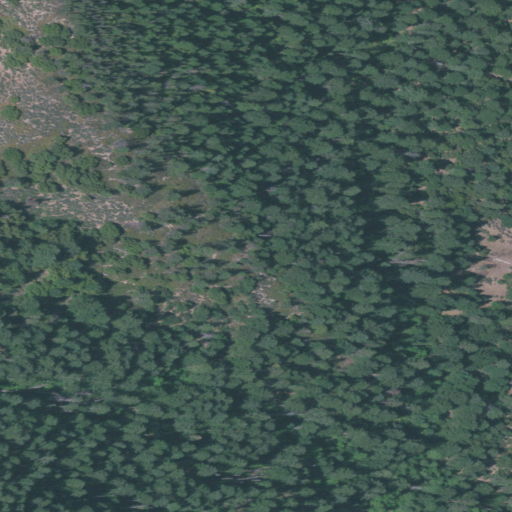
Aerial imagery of valley in Oregon named Broadenaxe Gulch containing evergreen forest, mixed forest, and shrub